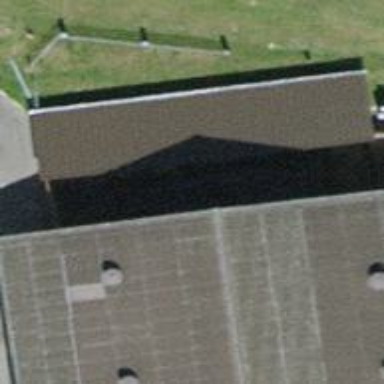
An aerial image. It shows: View of roof of building.